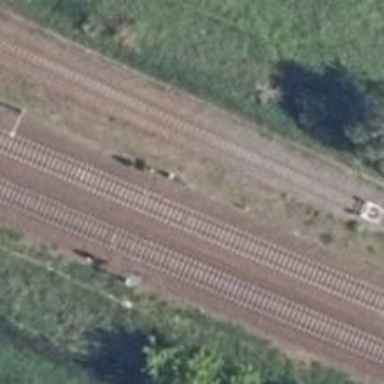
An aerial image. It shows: Railway signal.